Question: I ask out to the community if anybody has ever had any issues embedding fonts on their website and it being rendered terrible as the outcome? This is the case across all latest browsers not tied to a specific browser...
Tried adding certain css rules to change the fonts weight, style, smoothness etc but doesn't seem to effect the font by any means, any ideas?
You will notice that the letter 'A' is not as it should be but the correct font types are loaded with no issues.
Font can be found <URL>

'''
@font-face {
font-family: 'Linotte Semi Bold';
src: url('/fonts/linotte-semi-bold.eot');
src: url('/fonts/linotte-semi-bold.eot?#iefix') format('embedded-opentype'),
url('/fonts/linotte-semi-bold.woff2') format('woff2'),
url('/fonts/linotte-semi-bold.woff') format('woff'),
url('/fonts/linotte-semi-bold.ttf') format('truetype');
font-weight: normal;
font-style: normal;
}
'''
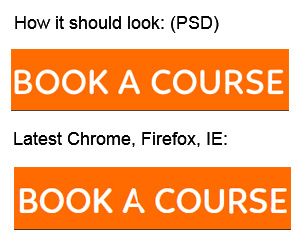
Answer: As we speak I've just received confirmation from MyFonts that sometimes fonts are configured slightly different depending on the font used and may need some tweaking to the Hinting settings when downloading a webfont kit.
You may want to try downloading a webfont kit configured to use a different Hinting setting.
Simply log into your MyFonts order history at: <URL>
Select the webfont you would like to use.
Under the 'Hinting' sub-head, select 'Smooth', 'Native', or 'None' (Best was the default). It may take a couple of tries, depending on the font and how it's used.
The custom Webfont Kit Builder will select a CSS script by default. If you would prefer to use JS, simply change this option at the bottom of the page.
Download the new kit and replace the existing webfonts/stylesheet in your server.